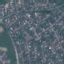
Land use / land cover: Residential